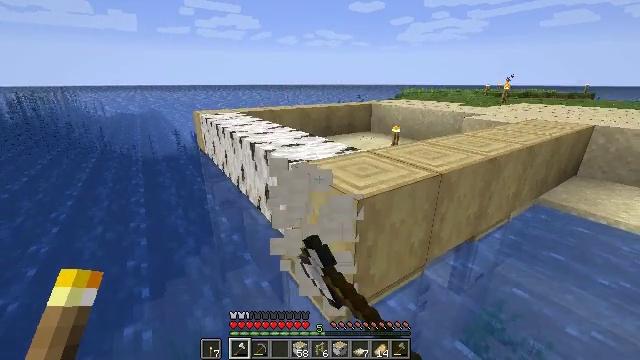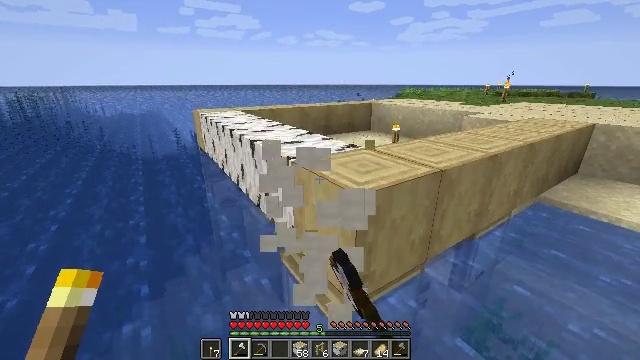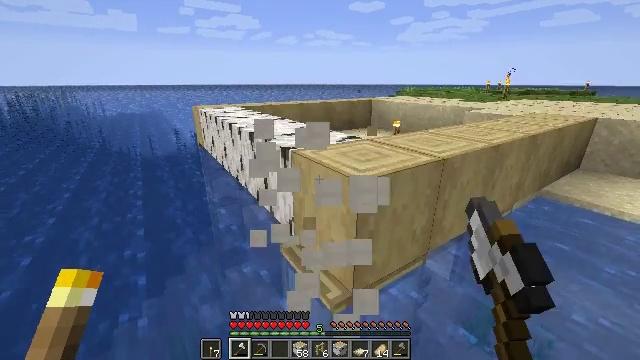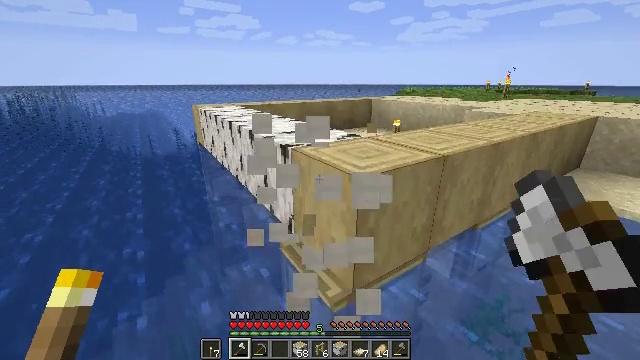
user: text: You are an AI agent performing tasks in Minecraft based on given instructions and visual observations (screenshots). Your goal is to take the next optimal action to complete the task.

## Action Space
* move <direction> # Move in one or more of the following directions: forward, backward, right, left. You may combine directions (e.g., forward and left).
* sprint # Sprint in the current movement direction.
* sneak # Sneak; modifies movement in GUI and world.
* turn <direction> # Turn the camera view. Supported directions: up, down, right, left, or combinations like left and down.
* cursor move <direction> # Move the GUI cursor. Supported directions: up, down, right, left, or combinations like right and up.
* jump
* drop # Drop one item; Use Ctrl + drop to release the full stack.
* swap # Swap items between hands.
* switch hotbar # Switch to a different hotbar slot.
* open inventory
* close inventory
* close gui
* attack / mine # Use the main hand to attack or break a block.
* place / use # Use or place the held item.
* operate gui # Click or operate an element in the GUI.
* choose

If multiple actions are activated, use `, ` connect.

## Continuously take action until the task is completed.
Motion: motion action
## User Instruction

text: Attack the birch trapdoor to gather it.
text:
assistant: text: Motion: attack / mine, jump
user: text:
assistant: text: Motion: attack / mine, jump
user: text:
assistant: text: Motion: attack / mine, jump
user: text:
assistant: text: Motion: attack / mine, jump